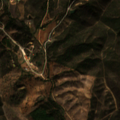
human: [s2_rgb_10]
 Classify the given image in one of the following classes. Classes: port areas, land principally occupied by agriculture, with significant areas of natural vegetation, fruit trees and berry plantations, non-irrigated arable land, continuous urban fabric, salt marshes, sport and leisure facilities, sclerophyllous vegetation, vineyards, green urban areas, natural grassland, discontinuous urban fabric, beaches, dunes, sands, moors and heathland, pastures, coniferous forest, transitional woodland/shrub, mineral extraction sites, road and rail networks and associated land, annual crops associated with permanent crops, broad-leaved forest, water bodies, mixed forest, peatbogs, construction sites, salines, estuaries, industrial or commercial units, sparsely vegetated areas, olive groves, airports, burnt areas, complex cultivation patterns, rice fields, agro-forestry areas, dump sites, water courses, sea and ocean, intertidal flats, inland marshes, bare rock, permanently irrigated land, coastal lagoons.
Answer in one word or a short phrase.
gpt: agro-forestry areas, broad-leaved forest, sclerophyllous vegetation, transitional woodland/shrub